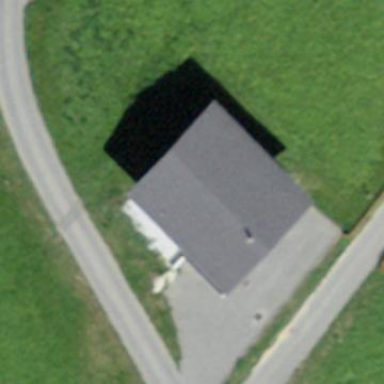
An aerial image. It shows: Simple house.